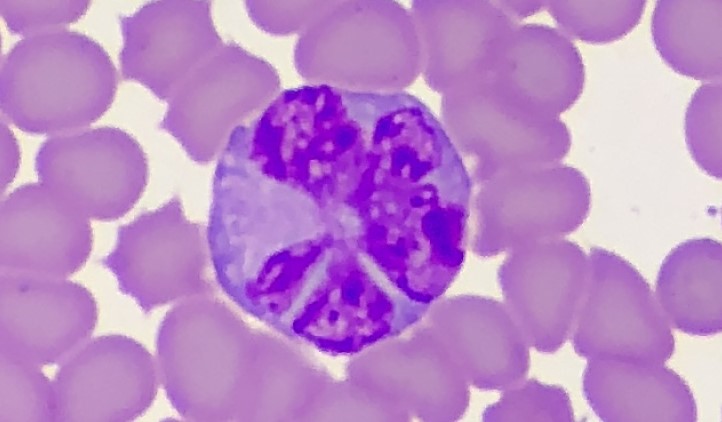
White blood cell type: Neutrophil